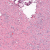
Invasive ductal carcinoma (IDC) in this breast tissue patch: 0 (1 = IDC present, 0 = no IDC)